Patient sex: M
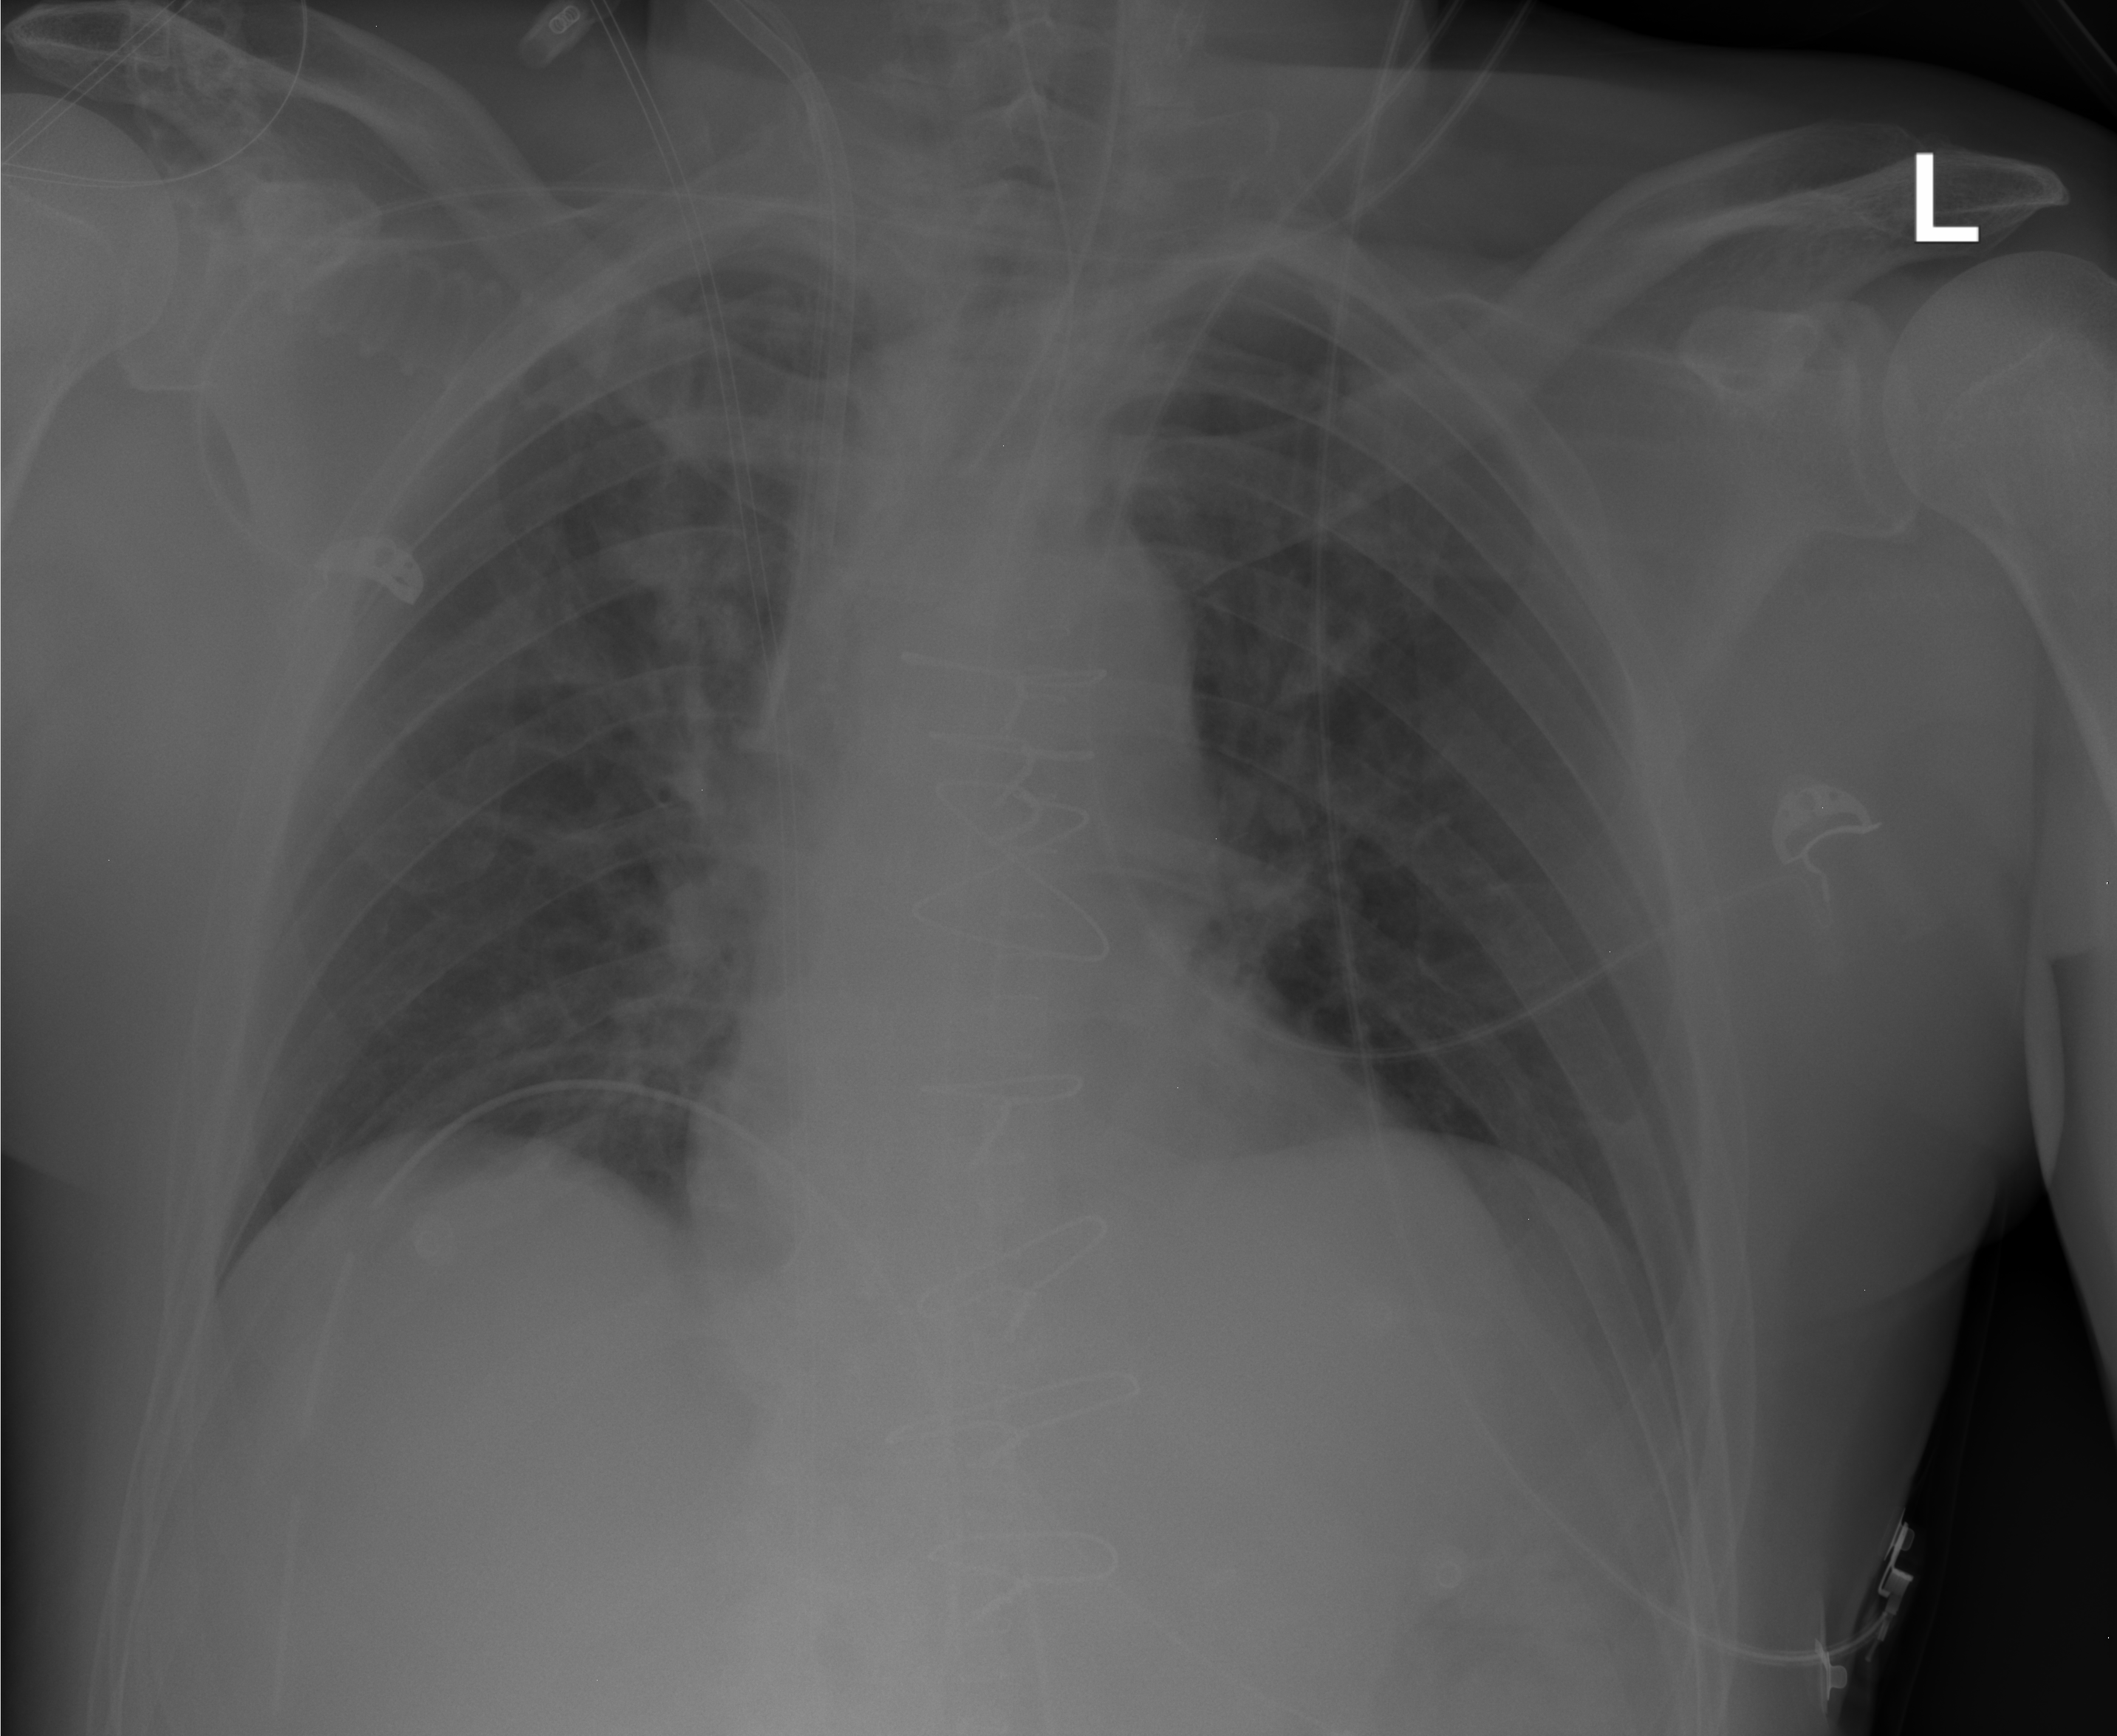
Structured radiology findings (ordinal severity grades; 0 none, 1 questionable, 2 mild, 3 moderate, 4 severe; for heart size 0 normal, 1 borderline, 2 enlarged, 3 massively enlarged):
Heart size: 0
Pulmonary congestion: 0
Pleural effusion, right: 0
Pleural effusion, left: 0
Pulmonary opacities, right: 0
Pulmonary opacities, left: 0
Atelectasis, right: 0
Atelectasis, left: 0